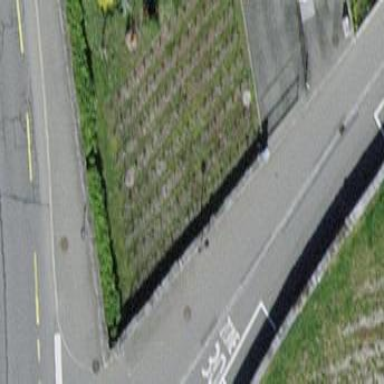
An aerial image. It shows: Vineyard.